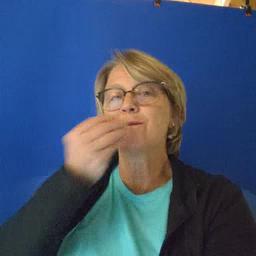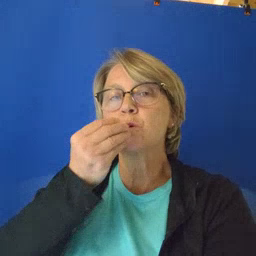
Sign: food